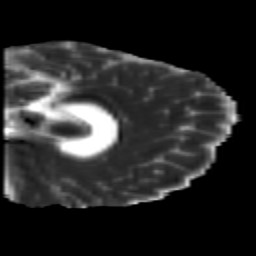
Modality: MD
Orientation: sagittal
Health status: healthy
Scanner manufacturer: siemens
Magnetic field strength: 3 T
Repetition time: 10 s
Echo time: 0.092 s